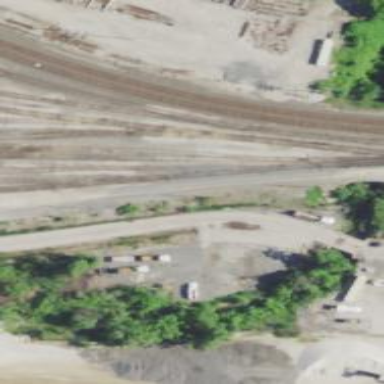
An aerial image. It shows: Railway yard in service.